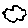
Label: cloud